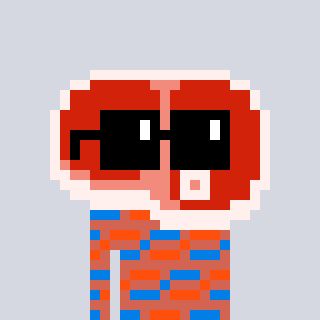
a pixel art character with square black sunglasses, a steak-shaped head and a peachy-colored body on a cool background